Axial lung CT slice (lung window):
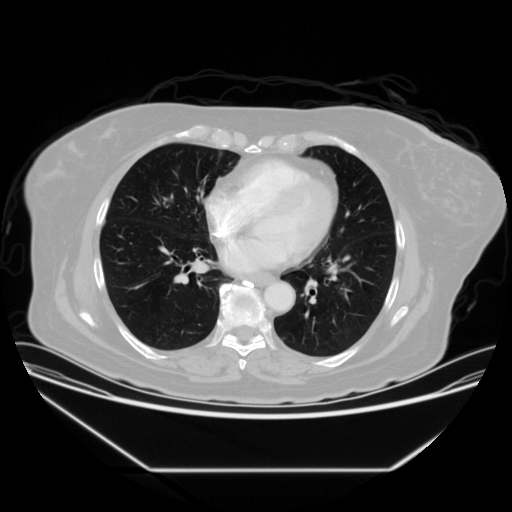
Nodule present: no